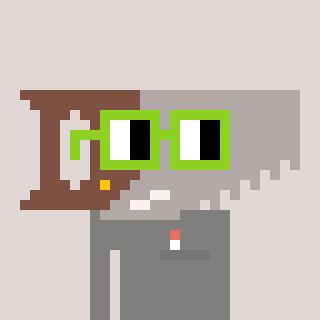
a pixel art character with square light green glasses, a saw-shaped head and a bluegrey-colored body on a warm background